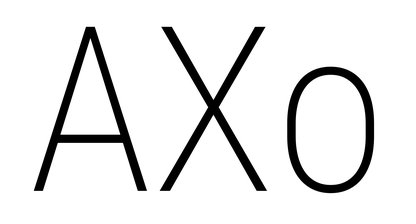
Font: Roboto_Condensed_ExtraLight